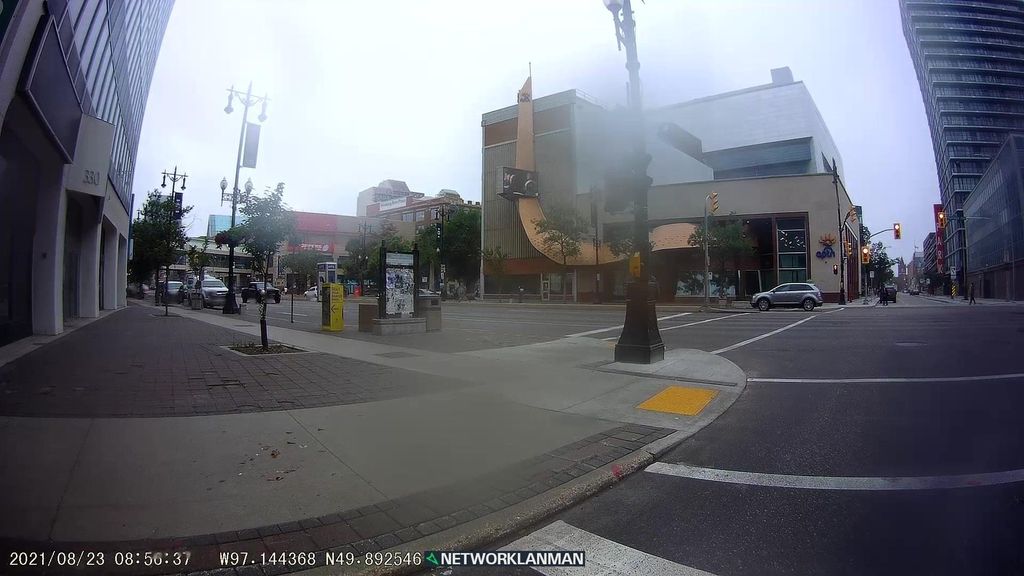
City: winnipeg